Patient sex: M
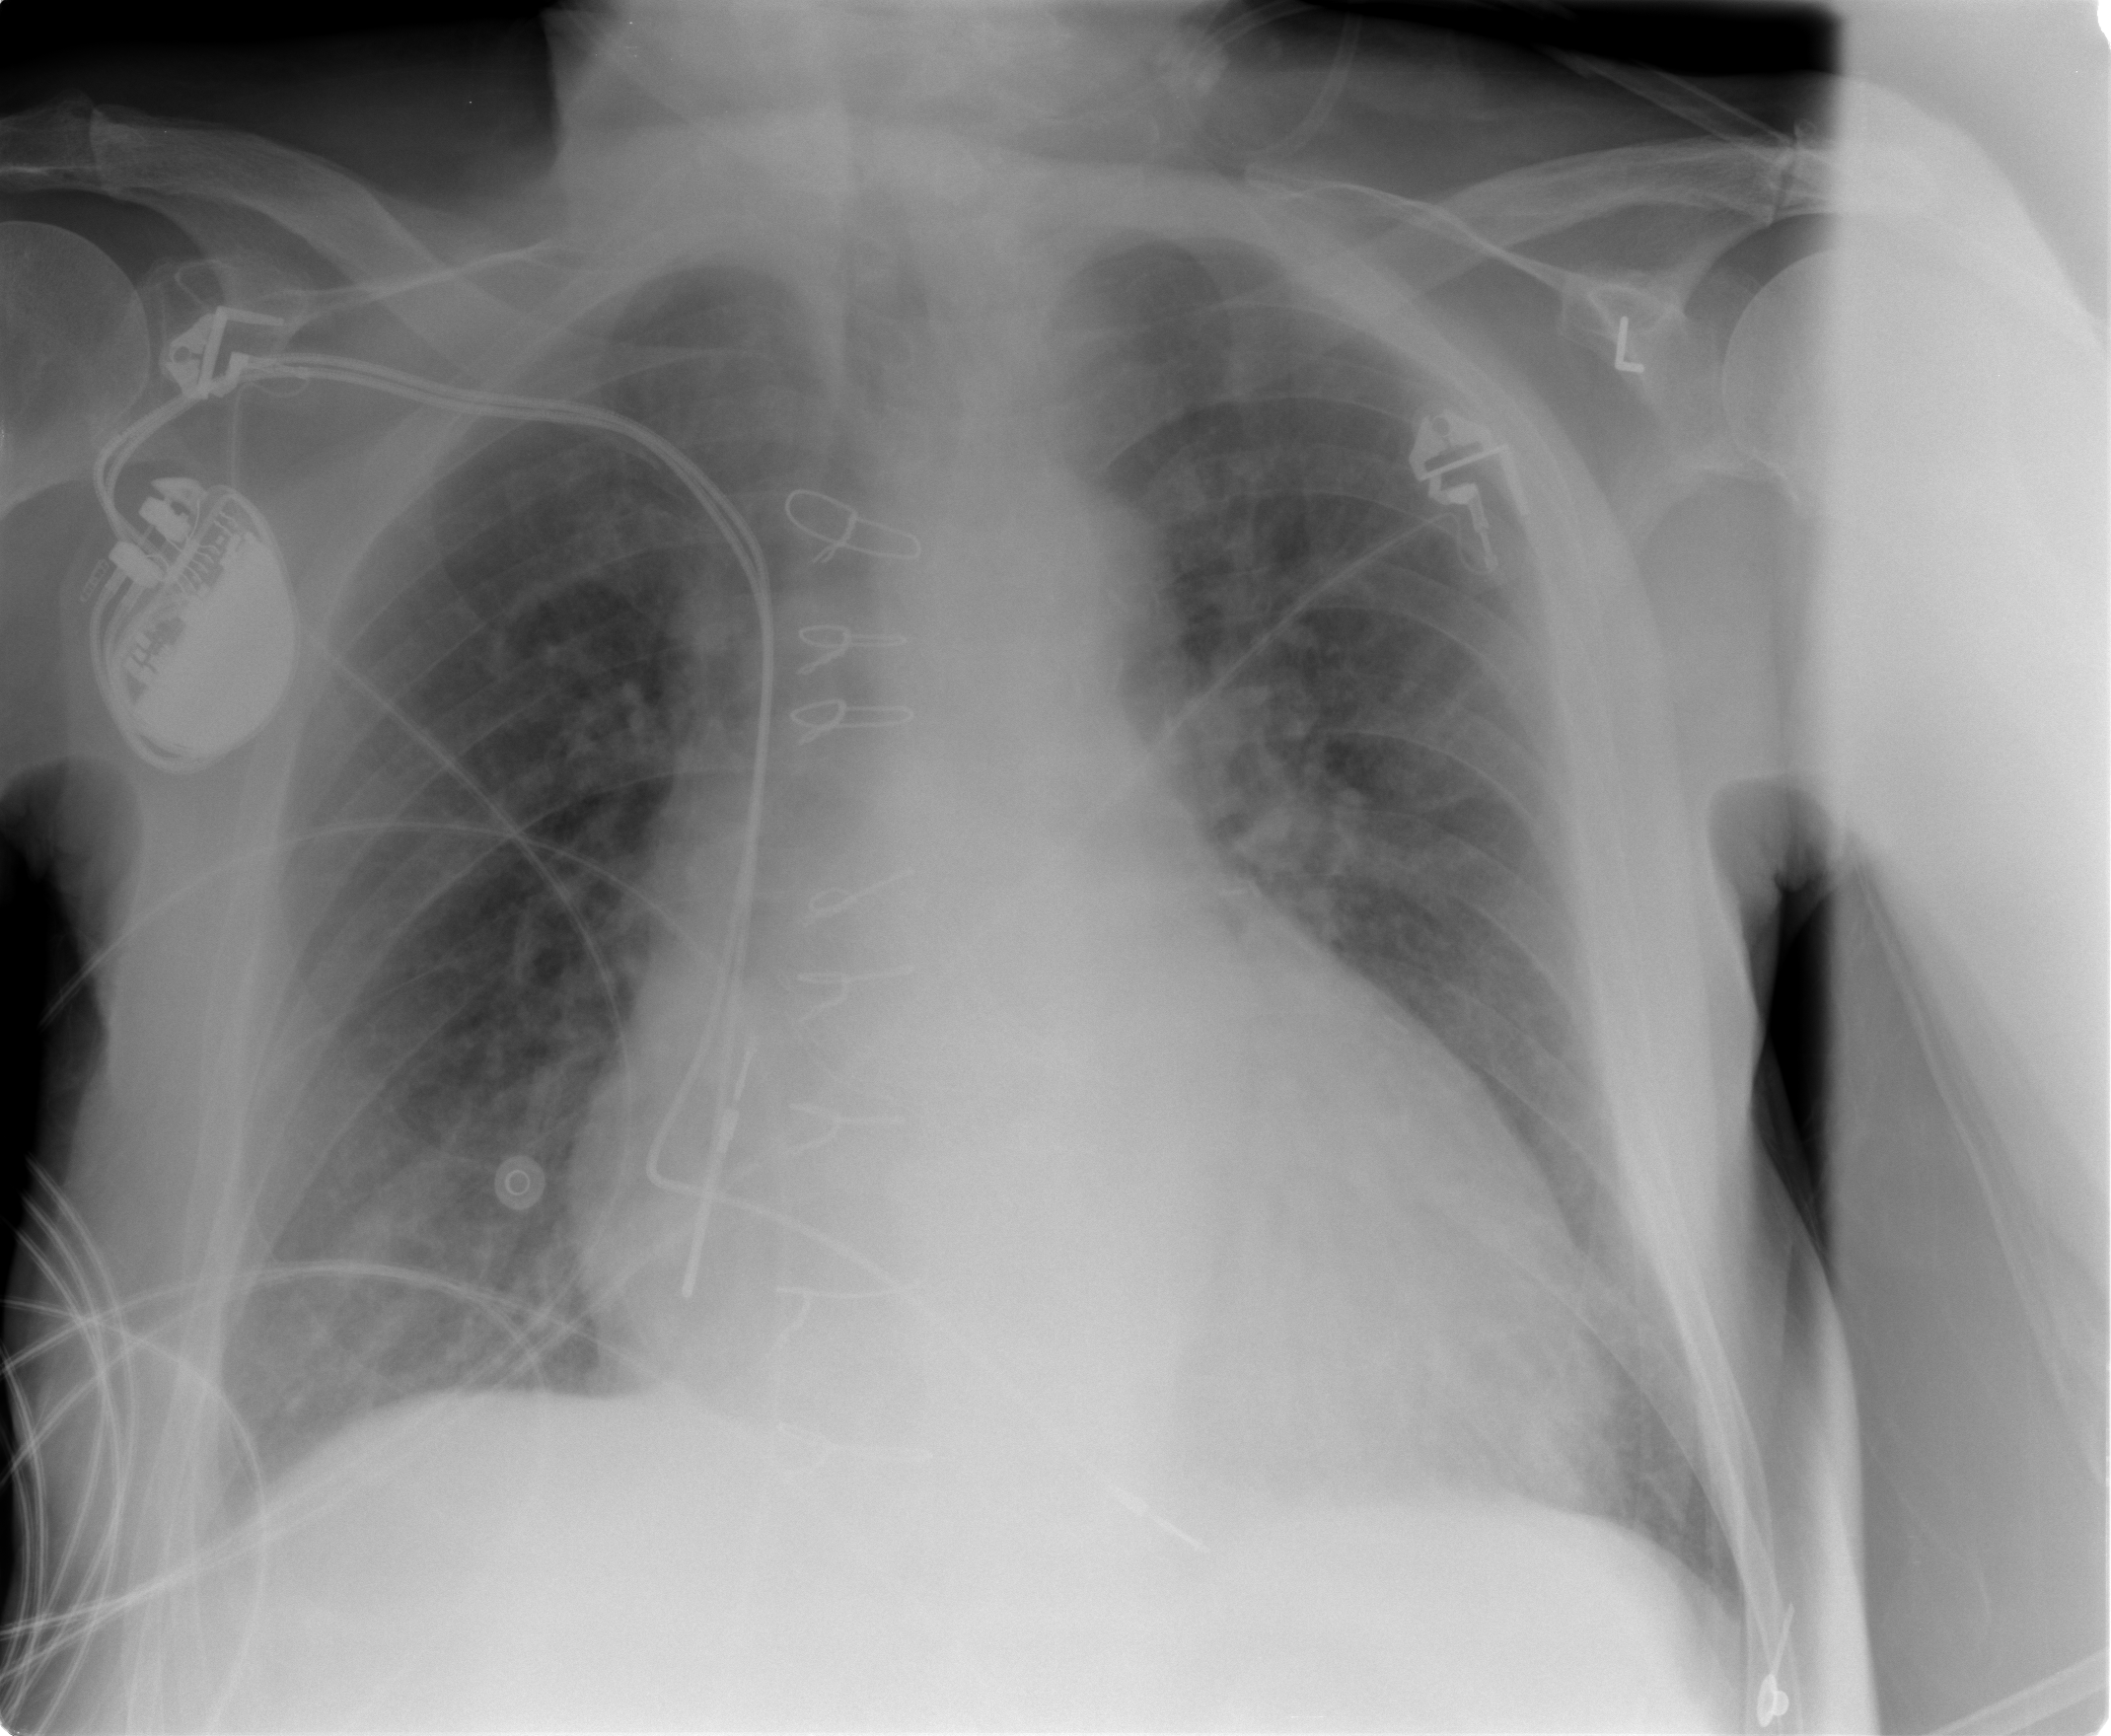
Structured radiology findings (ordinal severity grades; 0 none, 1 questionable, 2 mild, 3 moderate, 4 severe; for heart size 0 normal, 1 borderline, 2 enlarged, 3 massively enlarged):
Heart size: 3
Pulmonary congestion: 2
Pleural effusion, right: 0
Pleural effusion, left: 0
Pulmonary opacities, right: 0
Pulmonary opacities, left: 0
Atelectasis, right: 0
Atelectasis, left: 0